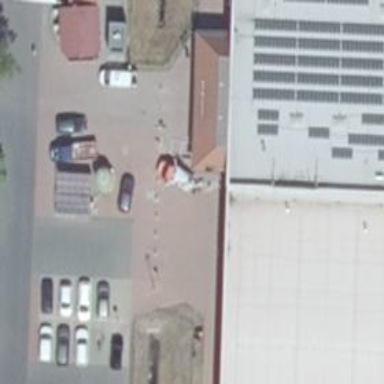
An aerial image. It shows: Greengrocer shop.